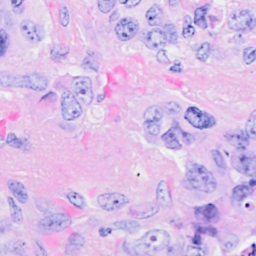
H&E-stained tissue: Breast